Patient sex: M
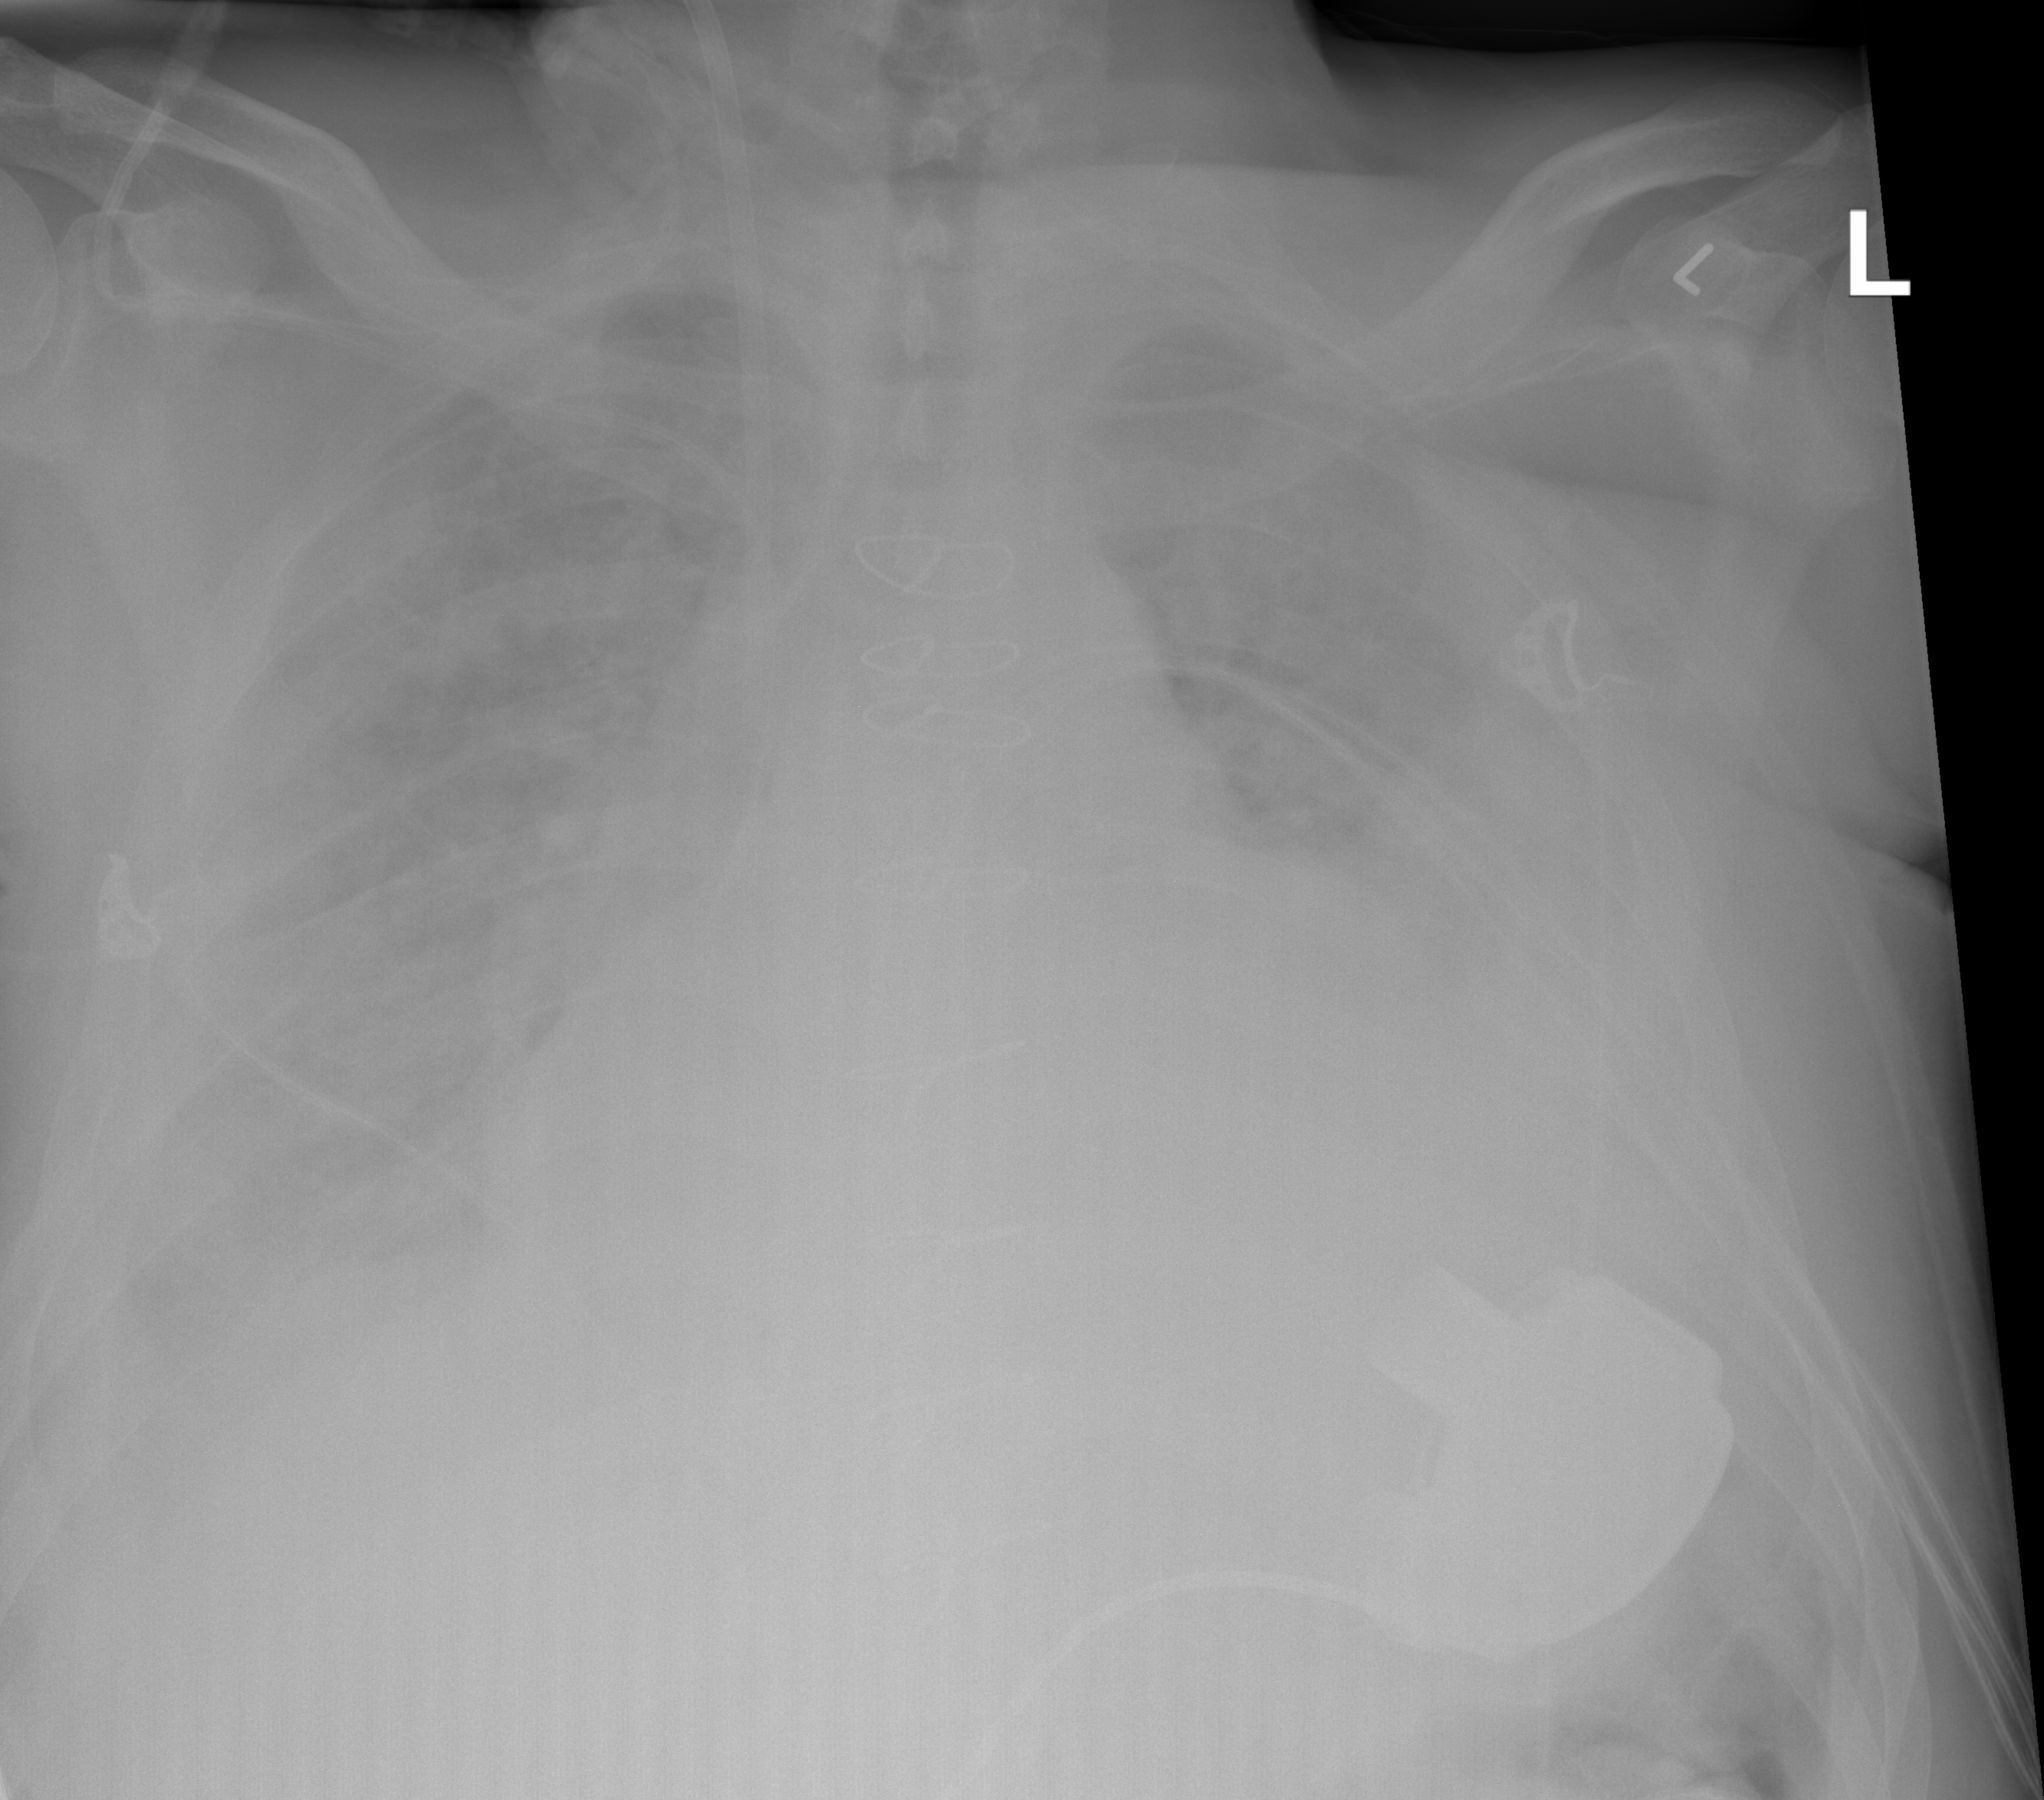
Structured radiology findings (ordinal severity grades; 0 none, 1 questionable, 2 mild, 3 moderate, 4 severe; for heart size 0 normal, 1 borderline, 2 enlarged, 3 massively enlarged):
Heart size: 3
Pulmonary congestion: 2
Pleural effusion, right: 2
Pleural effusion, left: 3
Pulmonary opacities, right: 0
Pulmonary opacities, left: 0
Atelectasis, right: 2
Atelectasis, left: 3